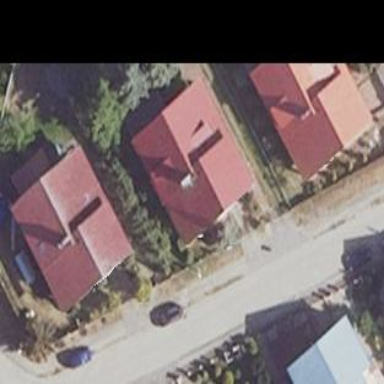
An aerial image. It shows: Residential building.